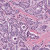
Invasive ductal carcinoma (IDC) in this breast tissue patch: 1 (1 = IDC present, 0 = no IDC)